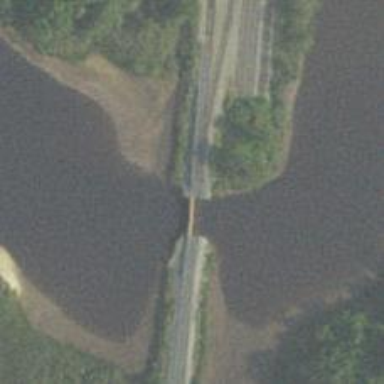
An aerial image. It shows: Trestle bridge over railway tracks.